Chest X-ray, AP view. Patient: 56 years old, sex M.
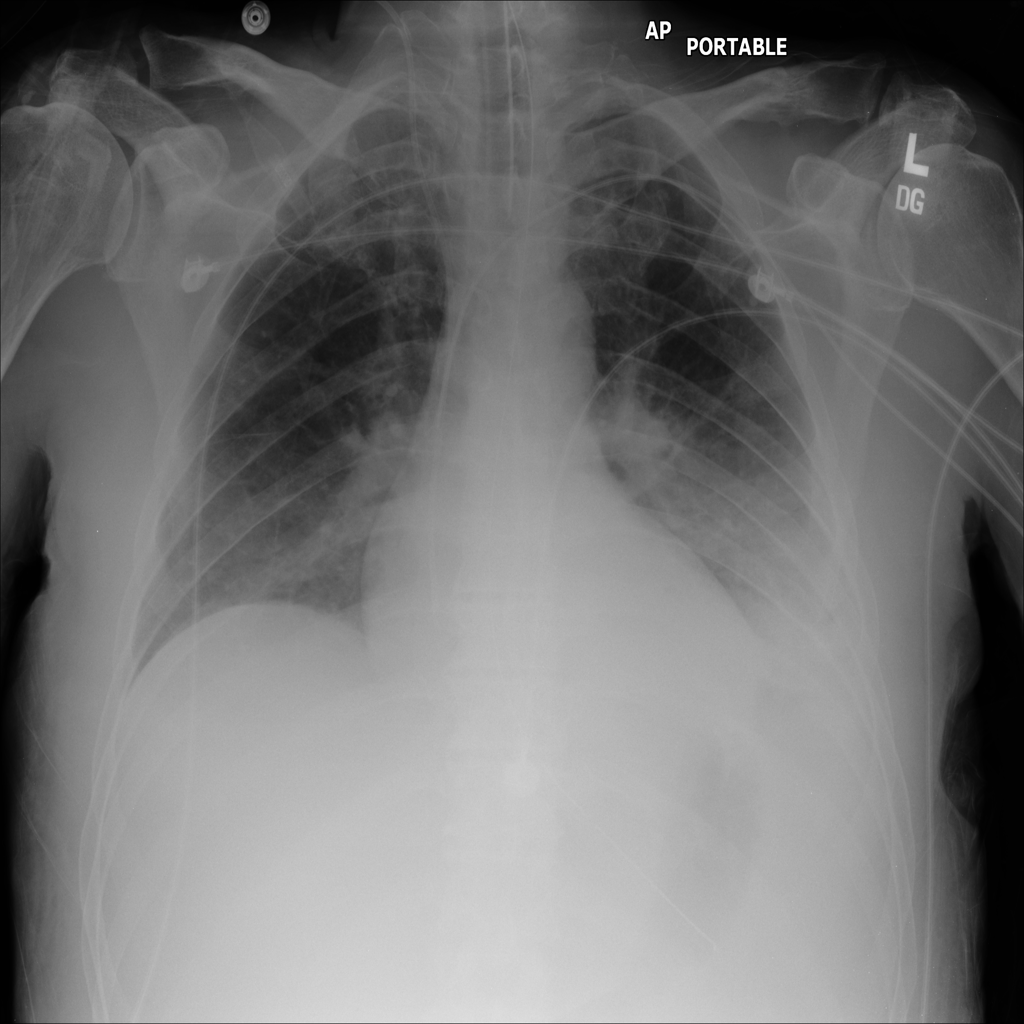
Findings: Atelectasis, Effusion